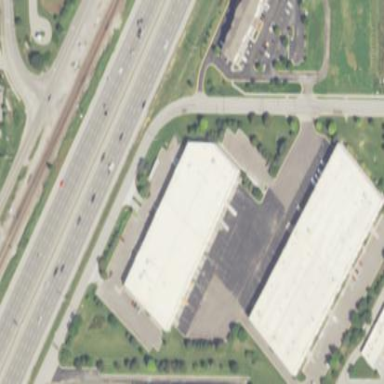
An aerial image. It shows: Warehouse.